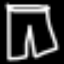
Label: pants